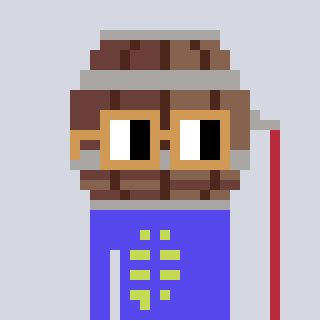
a pixel art character with square brown glasses, a wine barrel-shaped head and a computerblue-colored body on a cool background